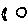
Label: moon